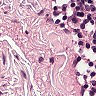
Metastatic tissue present: no